Question: I have made gmap user control as follows:
'''
<%@ Control Language="VB" AutoEventWireup="false" CodeFile="gmap.ascx.vb" Inherits="gmap" %>
<html>
<head>
<script src="http://maps.googleapis.com/maps/api/js?key=AIzaSyDgj_OLNlWvNs8nr2JPLON4GPCgsxTJRnU&sensor=false">
</script>
<script type="text/javascript">
function initialize(lat,lang)
{
var mapProp = {
center: new google.maps.LatLng(lat, lang),
zoom:5,
mapTypeId:google.maps.MapTypeId.ROADMAP
};
var map=new google.maps.Map(document.getElementById("googleMap")
,mapProp);
}
google.maps.event.addDomListener(window, 'load', initialize);
</script>
</head>
<body>
<div id="googleMap" style="width:500px;height:380px;"></div>
</body>
</html>
'''
I pass the lattitude and longitude from backend function as:
'''
Public Sub LattitudeLongitude(ByVal lat As Decimal, ByVal longit As Decimal)
Page.ClientScript.RegisterStartupScript(Me.GetType(), "MyScript", "javascript:initialize('" & lat & "','" & longit & "')", True)
End Sub
'''
Its not showing me location.
I debugged program, its getting values of lattitude and longitude everywhere.
Its showing me as follows:

I dont know, why its not showing me location. Please help me.
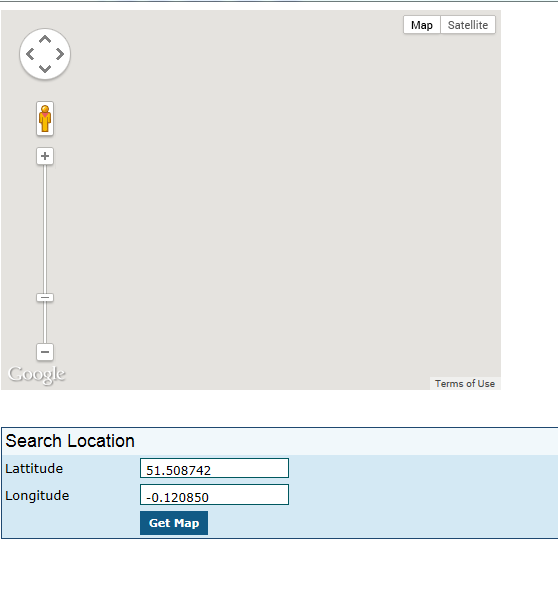
Answer: The 'initialize()' function runs on every page load. and you are calling it on a button click. So when testing if you do this the first time you click the button it will pass the latitude and longitude and on post-back it will be empty, hence giving you blank map.
All you need to do is to change the function name in scrip and code behind :
'''
function DisplayMap(lat, lang) {
'''
and code behind:
'''
Page.ClientScript.RegisterStartupScript(this.GetType(), "MyScript", "javascript:DisplayMap('" + lat + "','" + longit + "')", true);
'''
and remove 'google.maps.event.addDomListener(window, 'load', initialize);'